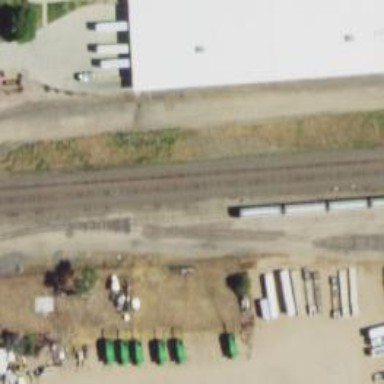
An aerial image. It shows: Railway siding with rails.